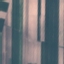
Land use / land cover class: AnnualCrop